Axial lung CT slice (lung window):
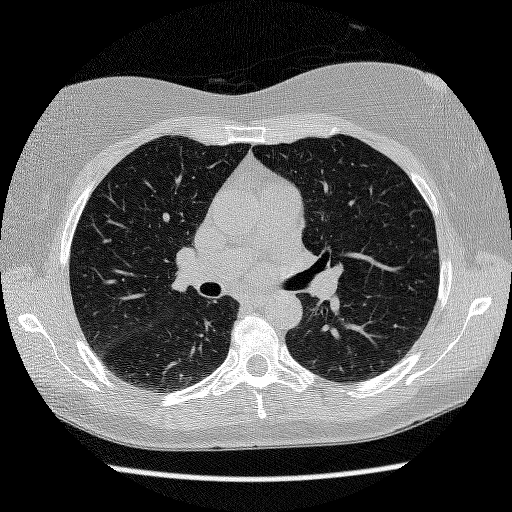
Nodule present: no